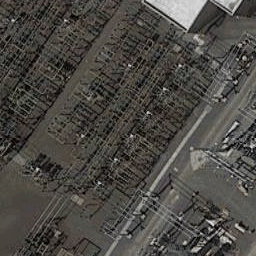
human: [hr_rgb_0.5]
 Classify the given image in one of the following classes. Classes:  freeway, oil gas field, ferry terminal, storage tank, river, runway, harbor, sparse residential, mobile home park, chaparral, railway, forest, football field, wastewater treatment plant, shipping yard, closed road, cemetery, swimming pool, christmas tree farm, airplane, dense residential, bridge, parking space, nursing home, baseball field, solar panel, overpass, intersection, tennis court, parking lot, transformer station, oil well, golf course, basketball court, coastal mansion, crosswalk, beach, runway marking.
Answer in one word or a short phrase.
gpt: transformer station